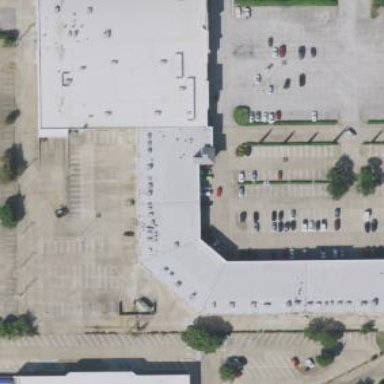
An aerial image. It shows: Retail building.